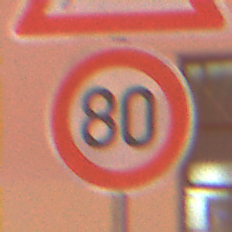
Verkehrszeichen: Geschwindigkeit80
Zusatzzeichen oben: WildwechselLinks
Umgebung: Outdoor, Urban
Tageszeit: Night
Wetter: Overcast
Licht: Artificial
Jahreszeit: Winter
Kontrast: MediumContrast